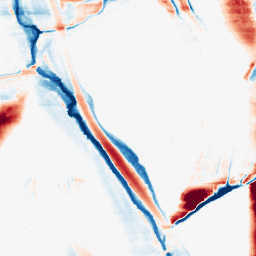
Category: morphological
Decomposition family: morphological_ellipse
Decomposition parameters: operation: average
width: 5
height: 50
Upsampling method: edge_directed
Upsampling parameters: scale: 2
Upsampling scale: 2